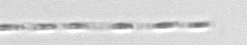
Label: Leptocylindrus